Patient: sex M, age 71
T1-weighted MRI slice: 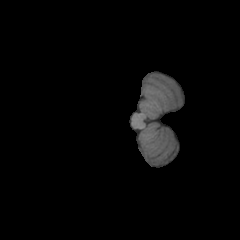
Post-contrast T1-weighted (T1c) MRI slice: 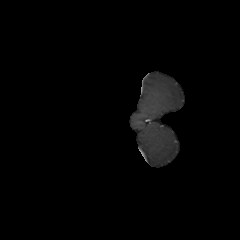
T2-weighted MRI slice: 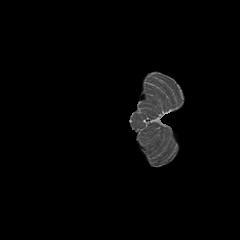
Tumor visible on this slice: no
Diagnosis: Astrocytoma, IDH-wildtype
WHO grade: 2